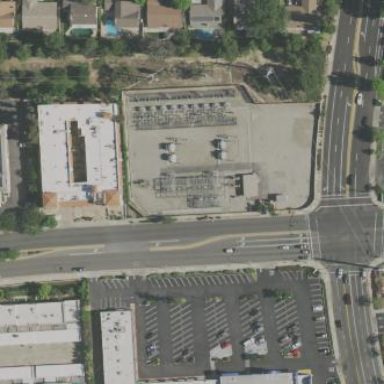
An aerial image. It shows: Service building housing distribution-level substation.